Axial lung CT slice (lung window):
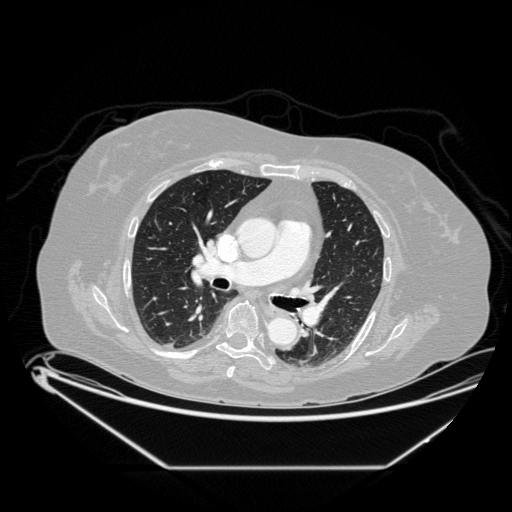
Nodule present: no